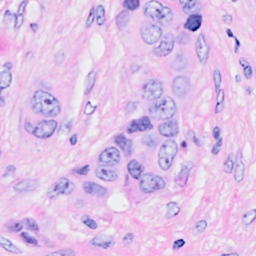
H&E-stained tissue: Breast